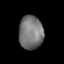
Tissue: prostate
Cell type: T cells
Senescence score: 0.6839
Nuclear area (px): 795
Mean DAPI intensity: 118.958